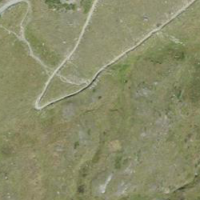
EUNIS habitat code: 26
Species observed at this site:
Oenanthe oenanthe